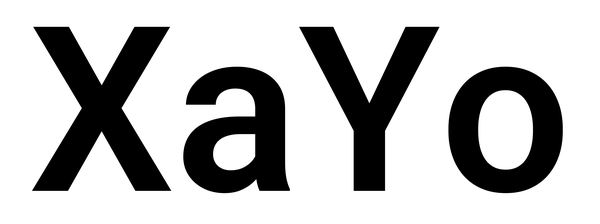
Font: Roboto_SemiBold